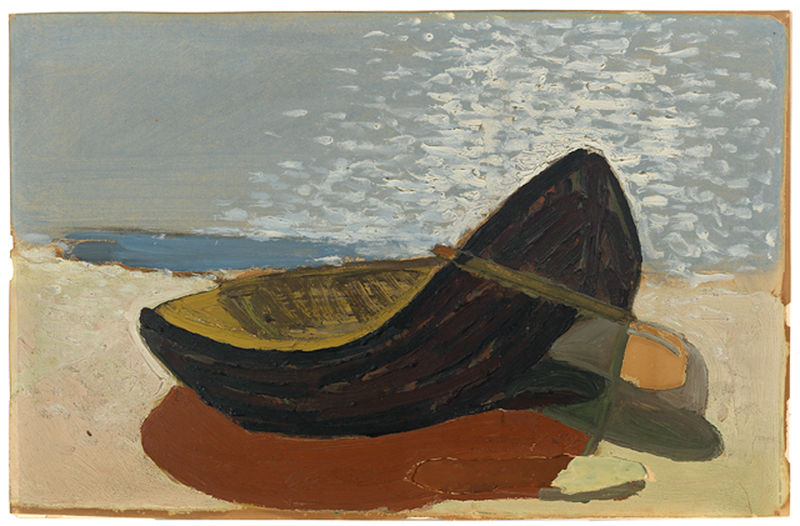
Titel: Dory, Dory
Künstler: Dmitrii Merinov
Standort: Amherst (Massachusetts, USA)
Institution: Mead Art Museum, Amherst College
Schlagwörter: beige, blue, oil, red, white, gouache, grey, painting, yellow, reflection, brown, wooden, wood, clouds, sky, boat, lake, sand, sea, shore, water, sun, light, river, paper, color, impressionism, shadow, beach, bright, sunlight, water colour, fauve, pond, impressionist, brushstrokes, colour, seashore, ripples, oar, e, eky, rudder, row boat, acryllic, paddle, glitter, glimmer